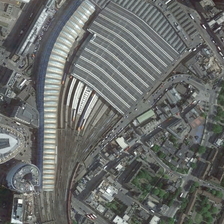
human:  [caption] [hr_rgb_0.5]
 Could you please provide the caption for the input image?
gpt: several white trains are drving out this smart railway station .

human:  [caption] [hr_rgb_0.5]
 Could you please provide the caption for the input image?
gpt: rails go through the diverge area into a tremendous garge .

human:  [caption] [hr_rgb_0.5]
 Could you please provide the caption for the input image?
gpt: rails go through the diverge area into a tremendous garge .

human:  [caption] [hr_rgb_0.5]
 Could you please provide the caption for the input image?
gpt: rails go through the diverge area into a tremendous garge .

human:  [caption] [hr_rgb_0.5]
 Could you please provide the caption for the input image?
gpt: many buildings and many green trees are in one side of a railway station .